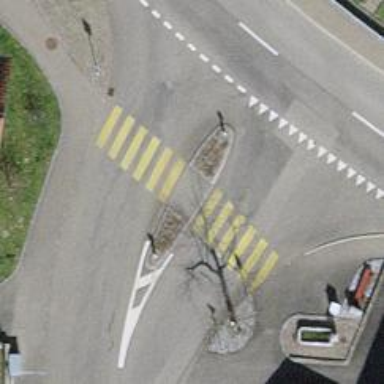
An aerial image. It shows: Zebra crossing on the road.